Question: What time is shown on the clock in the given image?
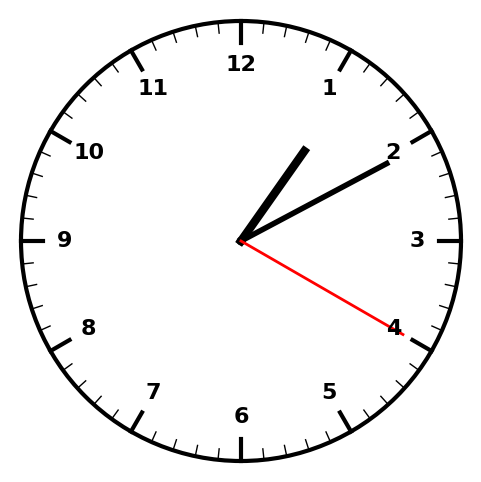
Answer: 01:10:20